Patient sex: M
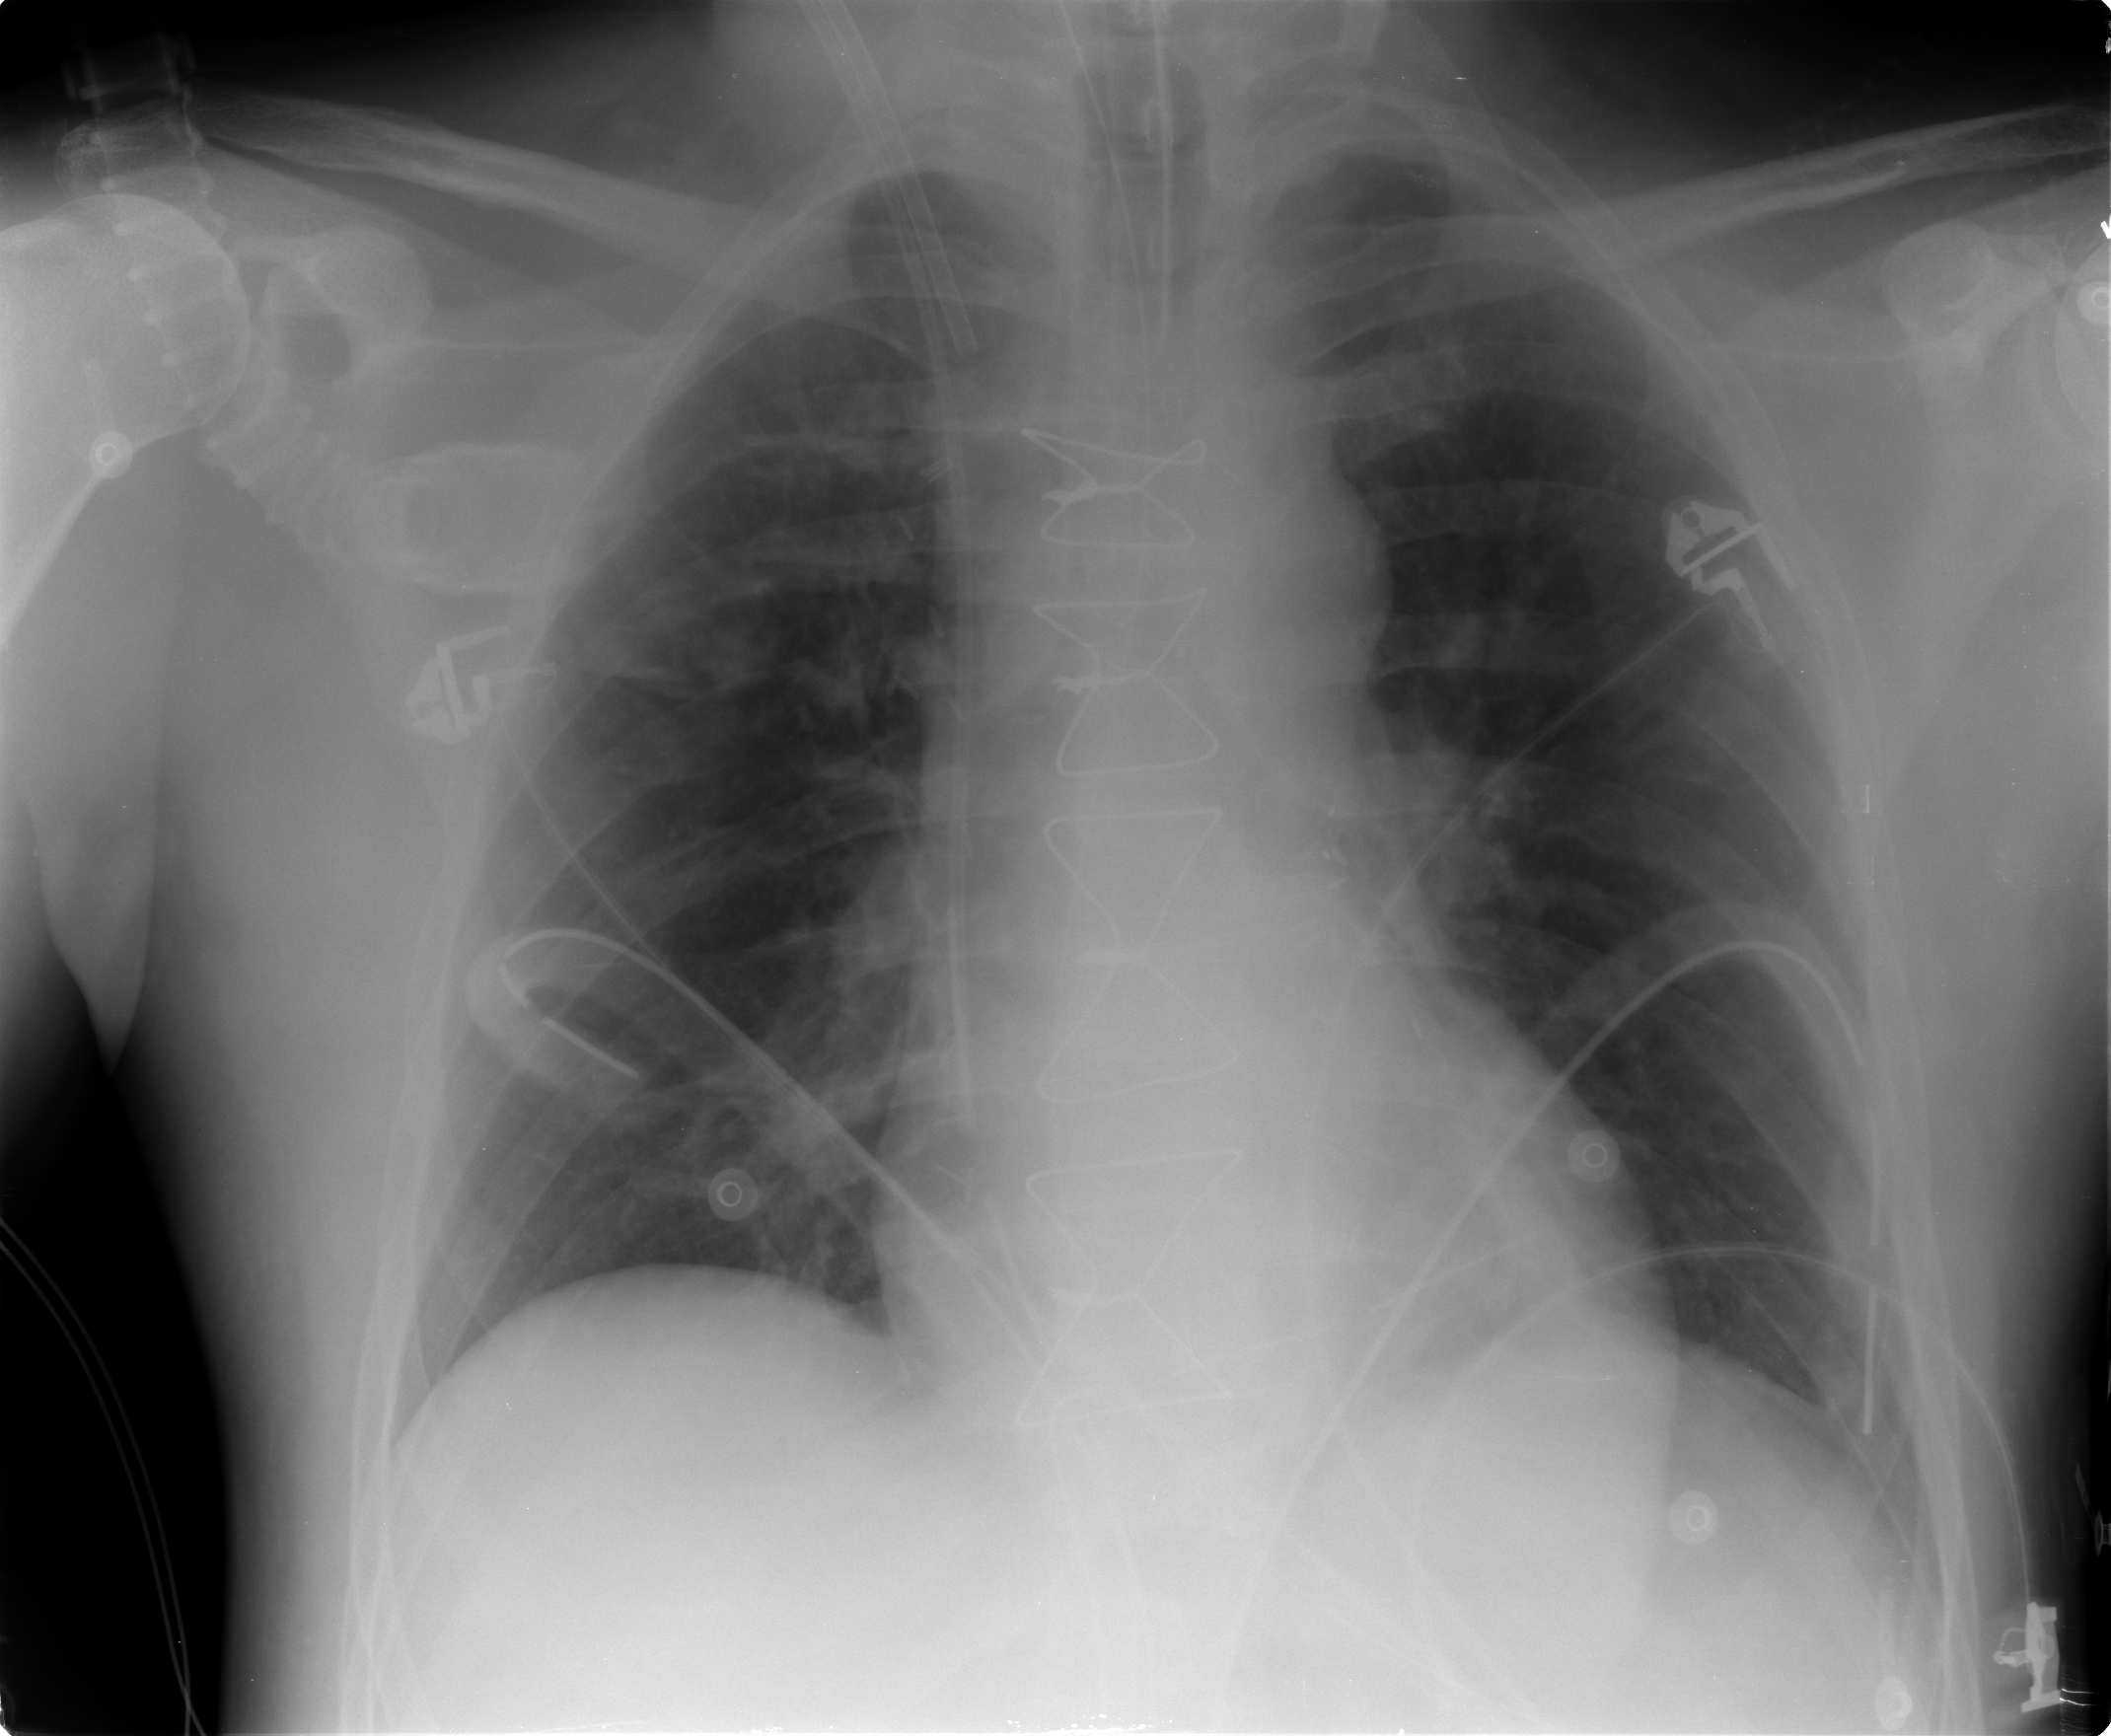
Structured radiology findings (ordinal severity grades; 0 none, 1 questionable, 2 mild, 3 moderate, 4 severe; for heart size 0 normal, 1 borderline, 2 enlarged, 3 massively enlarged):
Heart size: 0
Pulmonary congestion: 0
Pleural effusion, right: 0
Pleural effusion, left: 1
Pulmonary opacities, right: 0
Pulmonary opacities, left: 0
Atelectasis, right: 0
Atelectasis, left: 2